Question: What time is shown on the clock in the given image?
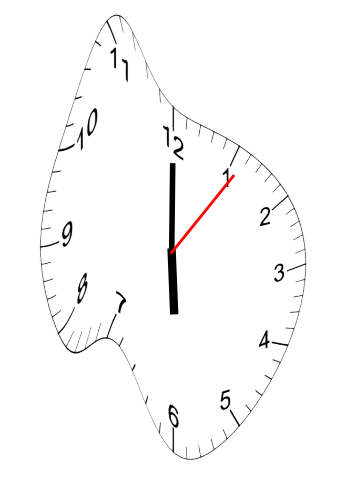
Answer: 06:00:06